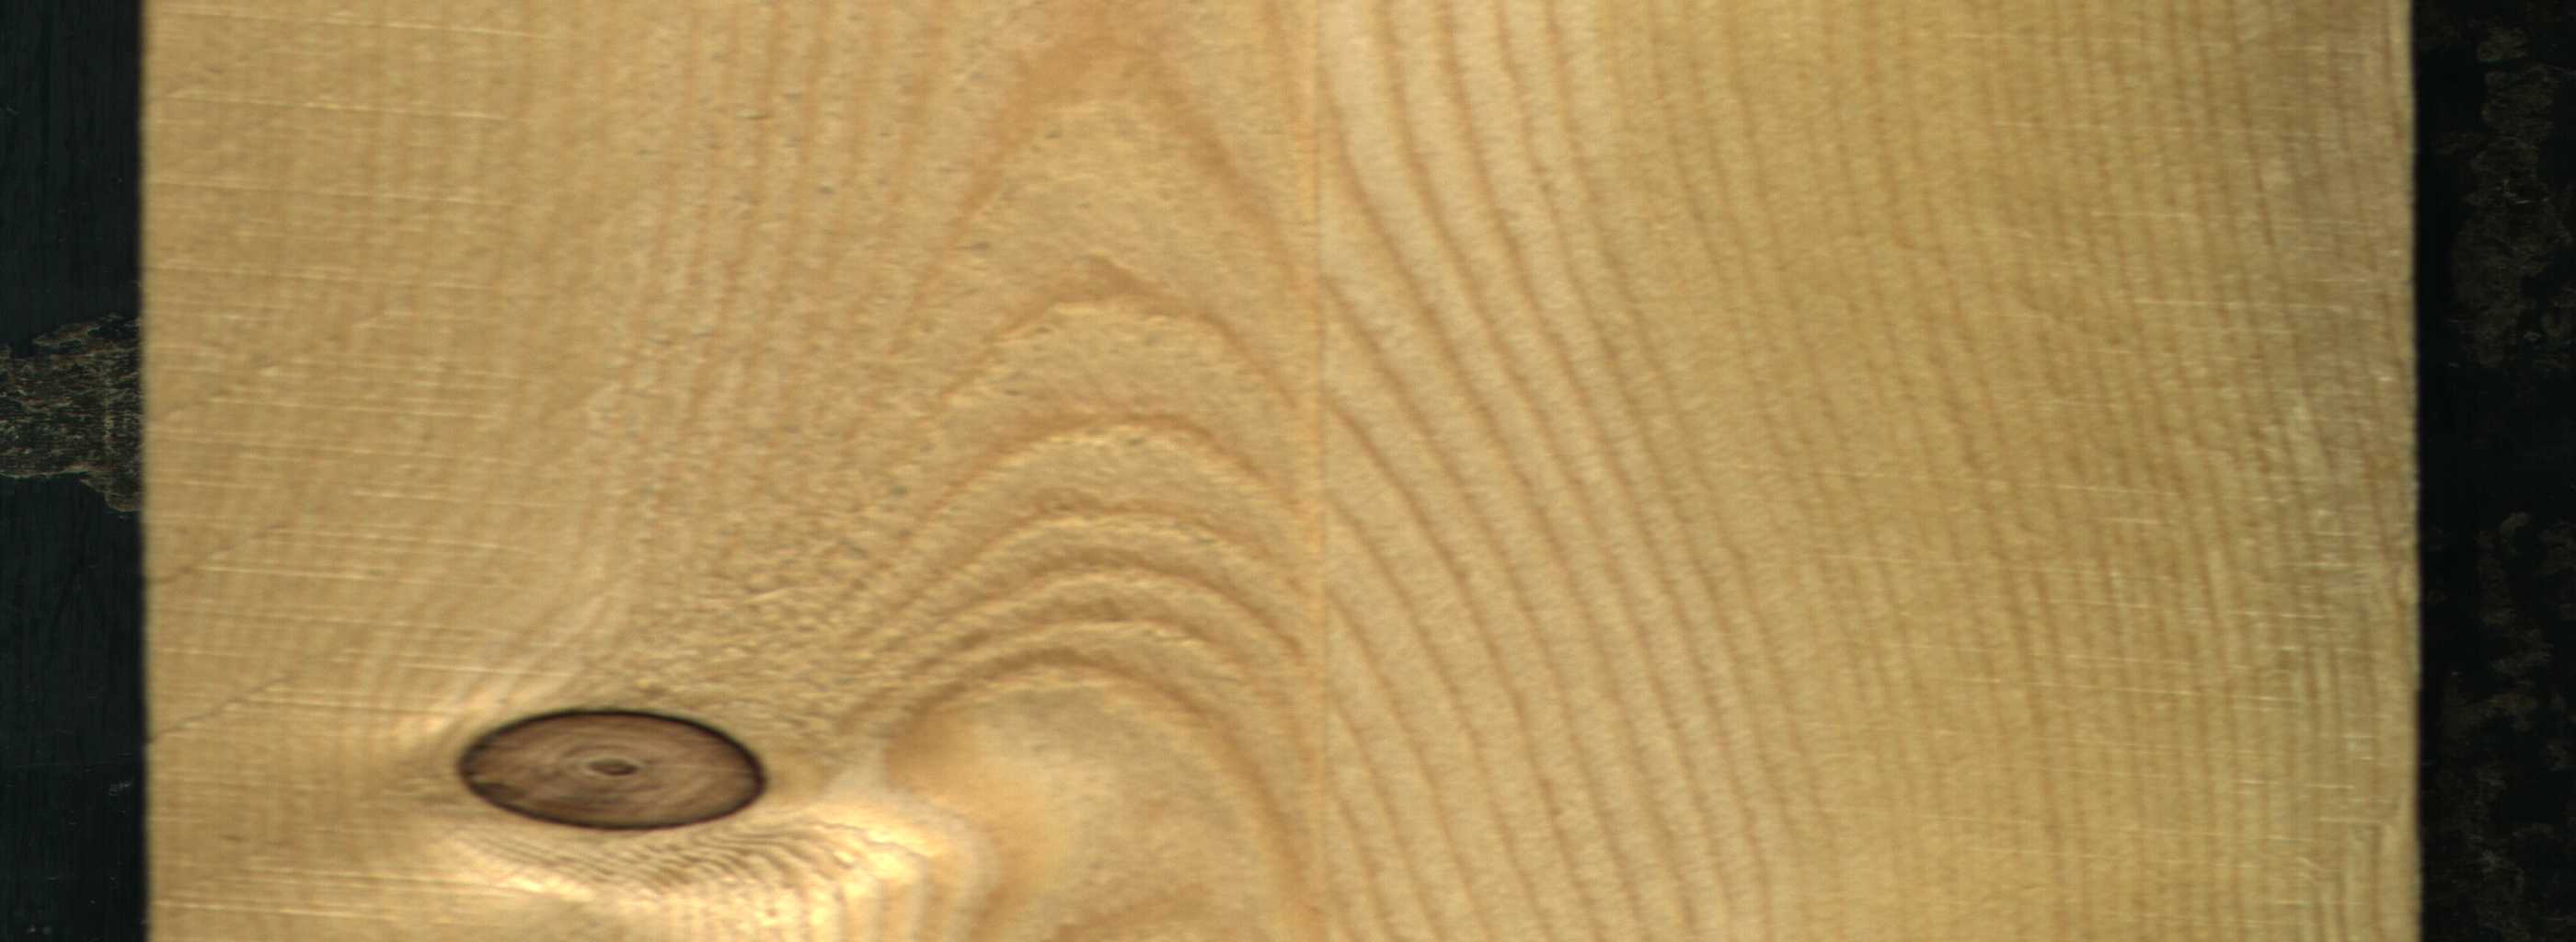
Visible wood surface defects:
Dead_Knot